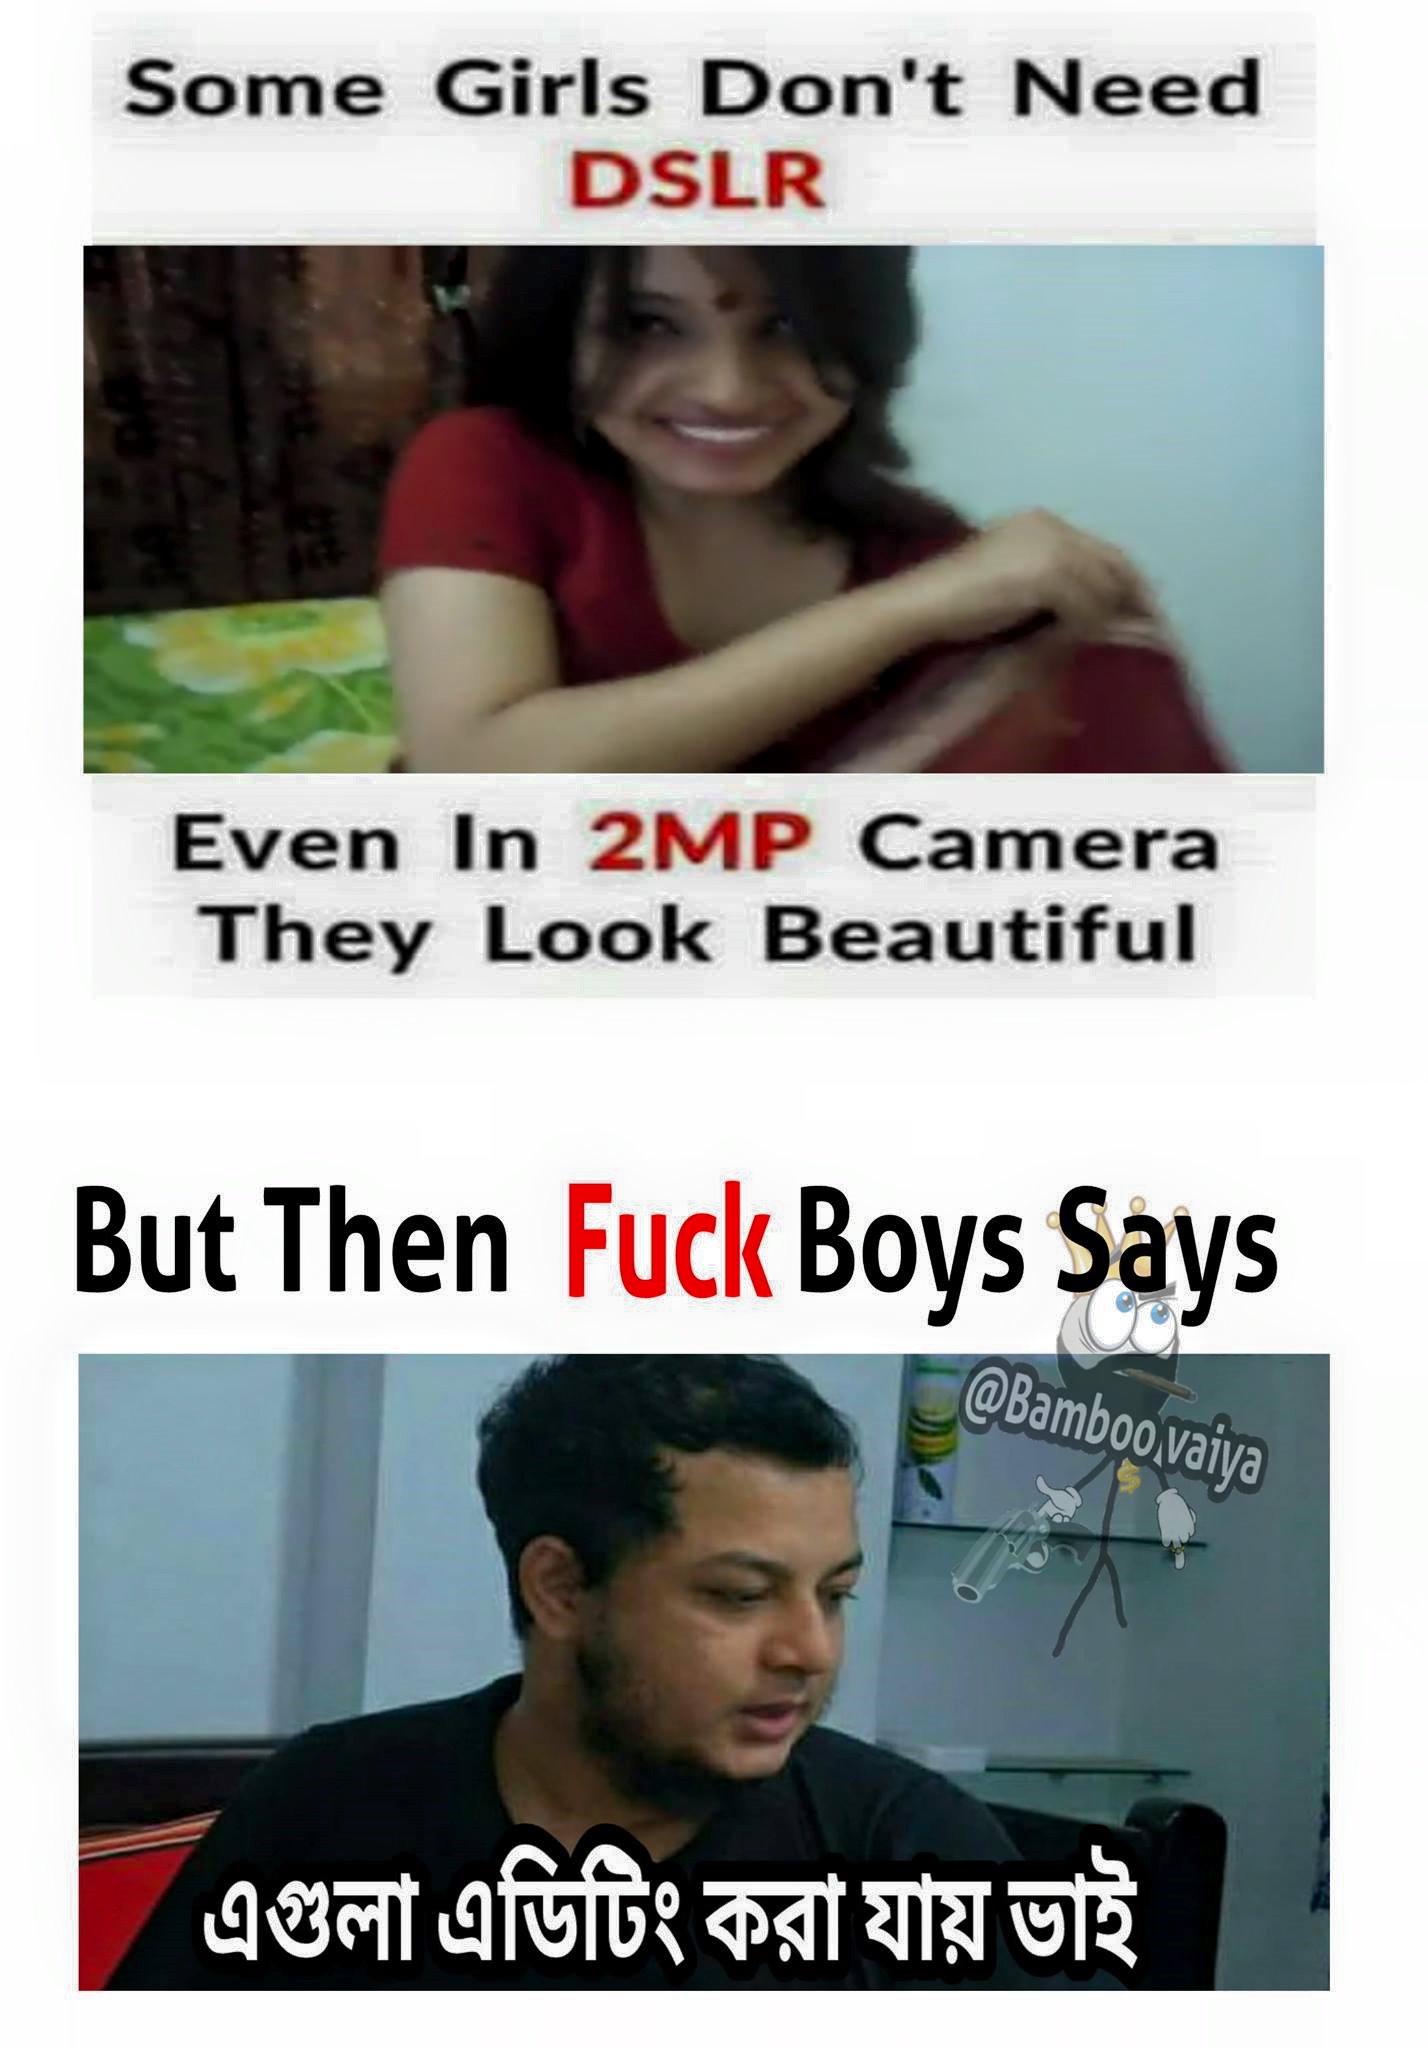
Caption: Some Girls Don't Need DSLR    Even In 2MP Camera   They Look Beautiful   But Then Fuck Boys Says   এগুলা এডিটিং করা যায় ভাই
Label: hate